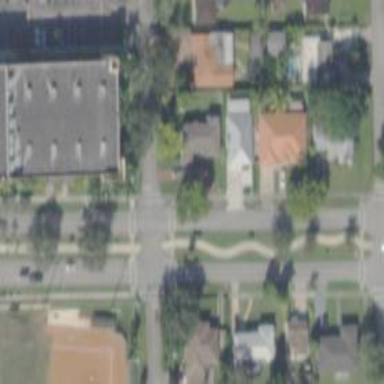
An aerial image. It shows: Footway along the road.